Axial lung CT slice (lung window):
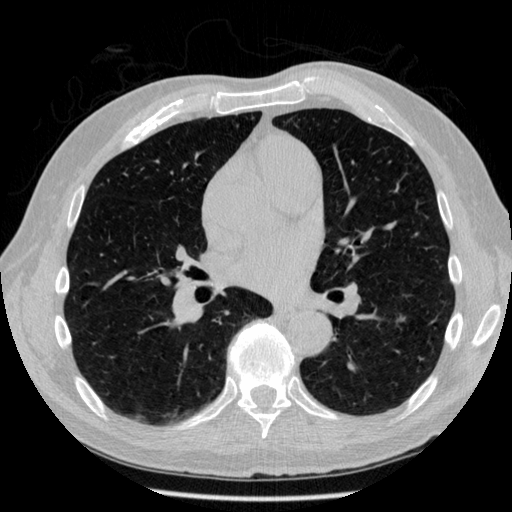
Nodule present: no